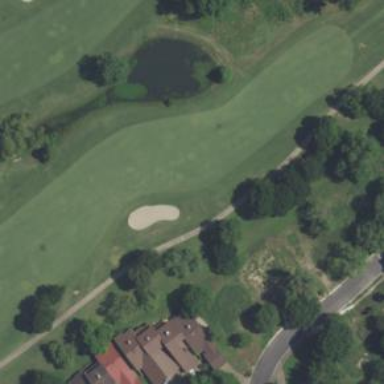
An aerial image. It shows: Golf rough area.